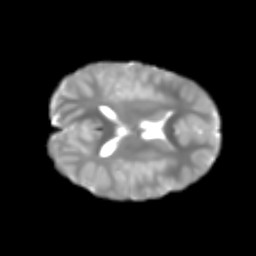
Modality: T2w
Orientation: axial
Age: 6
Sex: male
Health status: healthy